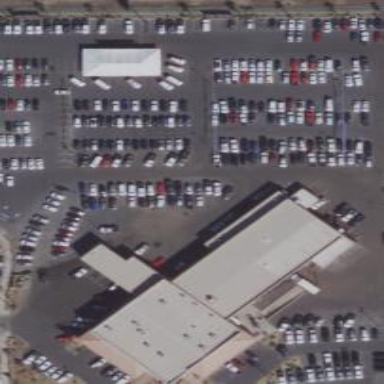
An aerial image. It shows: Building housing car shop.